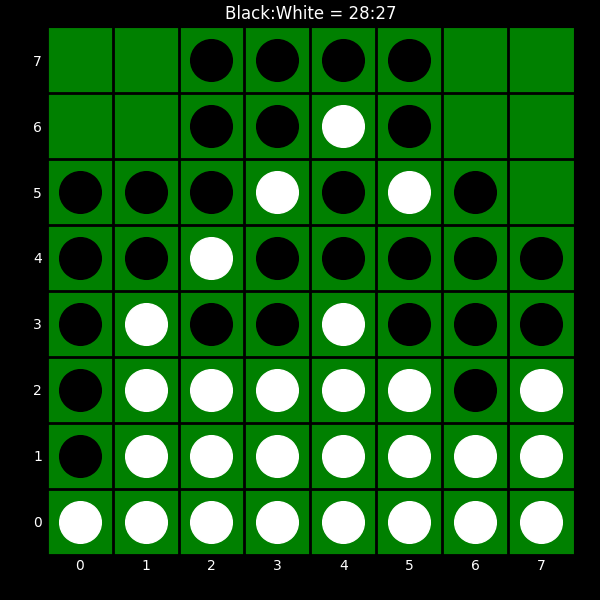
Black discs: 28
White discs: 27